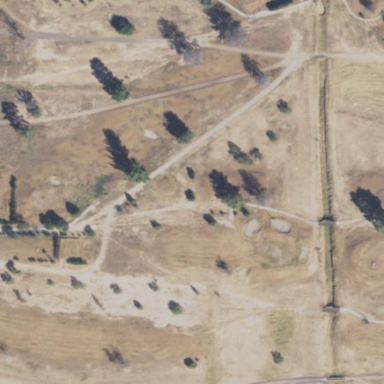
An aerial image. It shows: Scenic golf fairway.